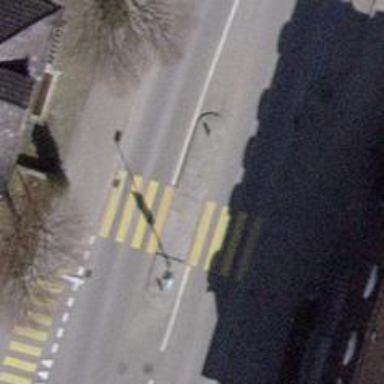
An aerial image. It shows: Zebra crossing with road island.